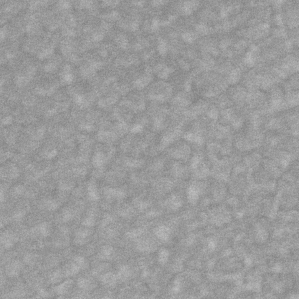
Label: frost